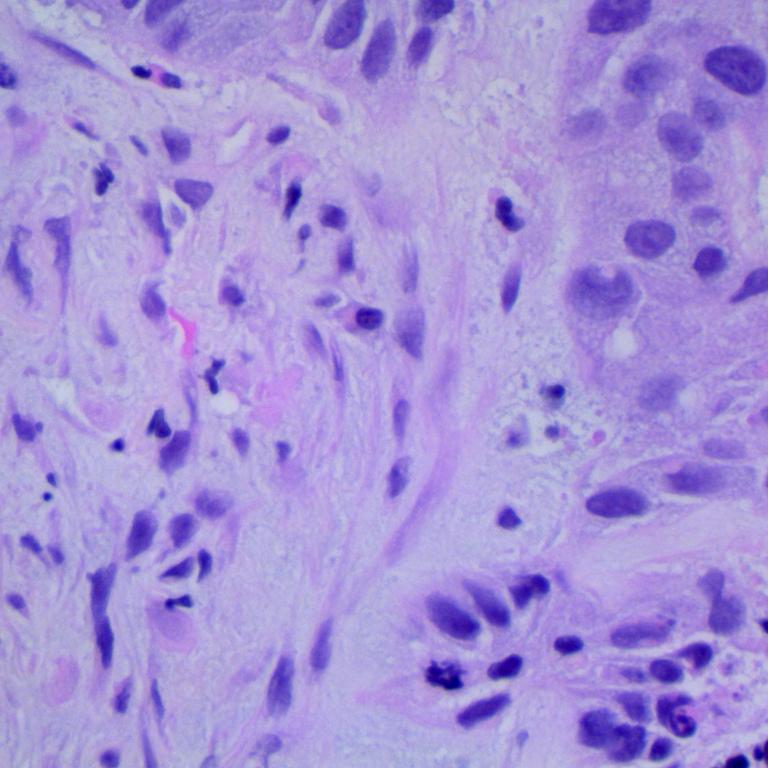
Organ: lung
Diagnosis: squamous carcinomas